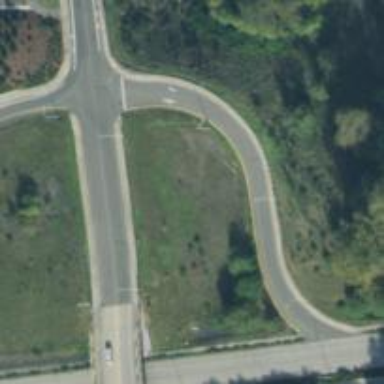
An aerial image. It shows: Secondary link road with asphalt surface.